Field crop: tomato
Growth stage: 2
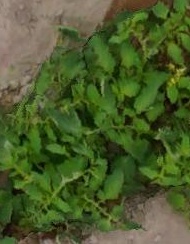
Species: tomato